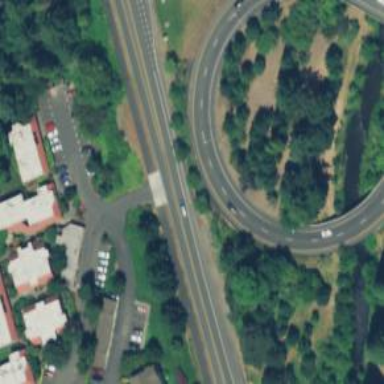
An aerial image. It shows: Trunk link highway.